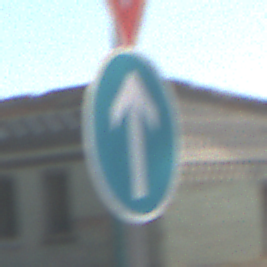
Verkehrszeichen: VorgeschriebeneFahrtrichtungGeradeaus
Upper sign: VorfahrtGewaehren
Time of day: Midday
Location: Outdoor (Suburban)
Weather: PartlyCloudy
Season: NotSpecified
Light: Natural